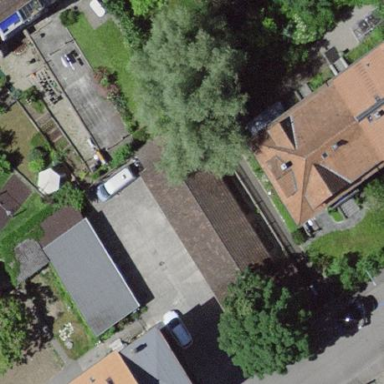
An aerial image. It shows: Group of garages.